Question: I dont want my softkeyboard show these suggestions and any of the symbols like !, ", ,, :,'.

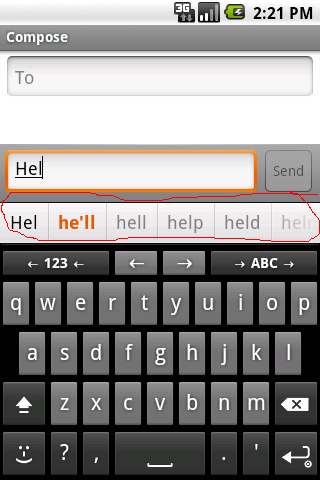
Answer: To stop offering suggestions, add the following attribute to your EditText in XML:
'''
android:inputType="textNoSuggestions"
'''
and/or add multiple types using '|' as below:
'''
android:inputType="textNoSuggestions | text"
'''